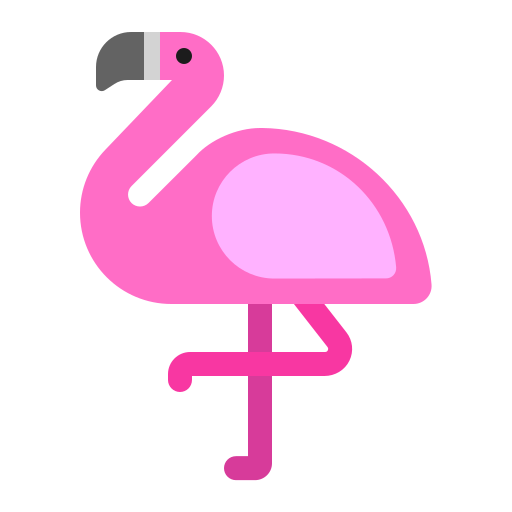
flamingo flat